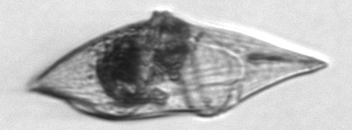
Label: Gyrodinium